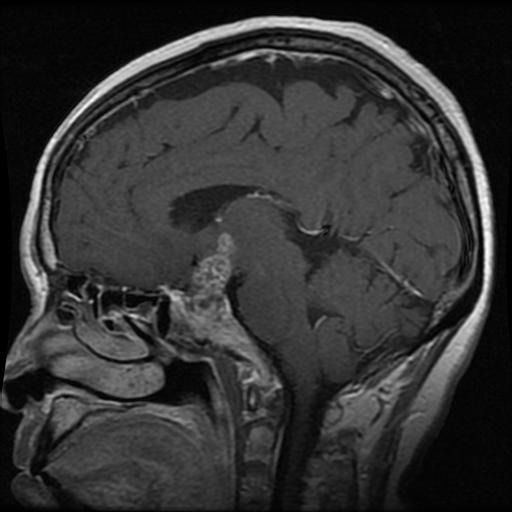
Label: pituitary